Question:
For the style of 'div#at4-share', there is no file name shown, in Chrome 30.0.
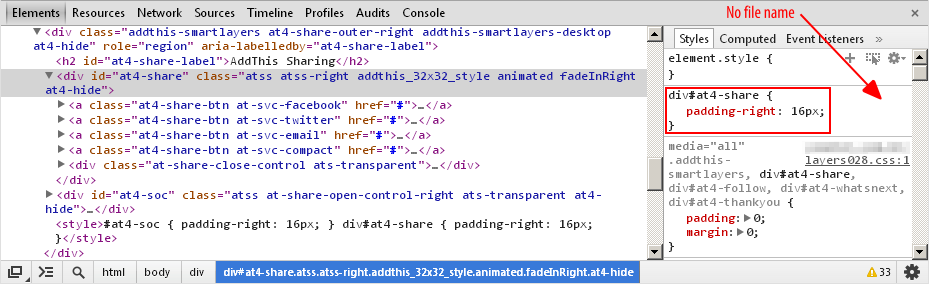
Answer: you can see it on the screenshot you shown:
'''
<style>(...)div#at4-share {padding-right:16px;}</style>
'''
exactly 8 lines below the highlighted line.
it's inline in the document.